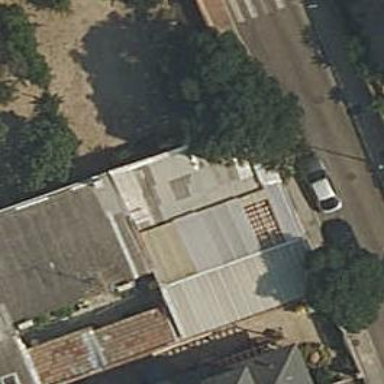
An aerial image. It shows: Restaurant.